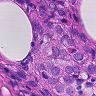
Metastatic tissue present: yes